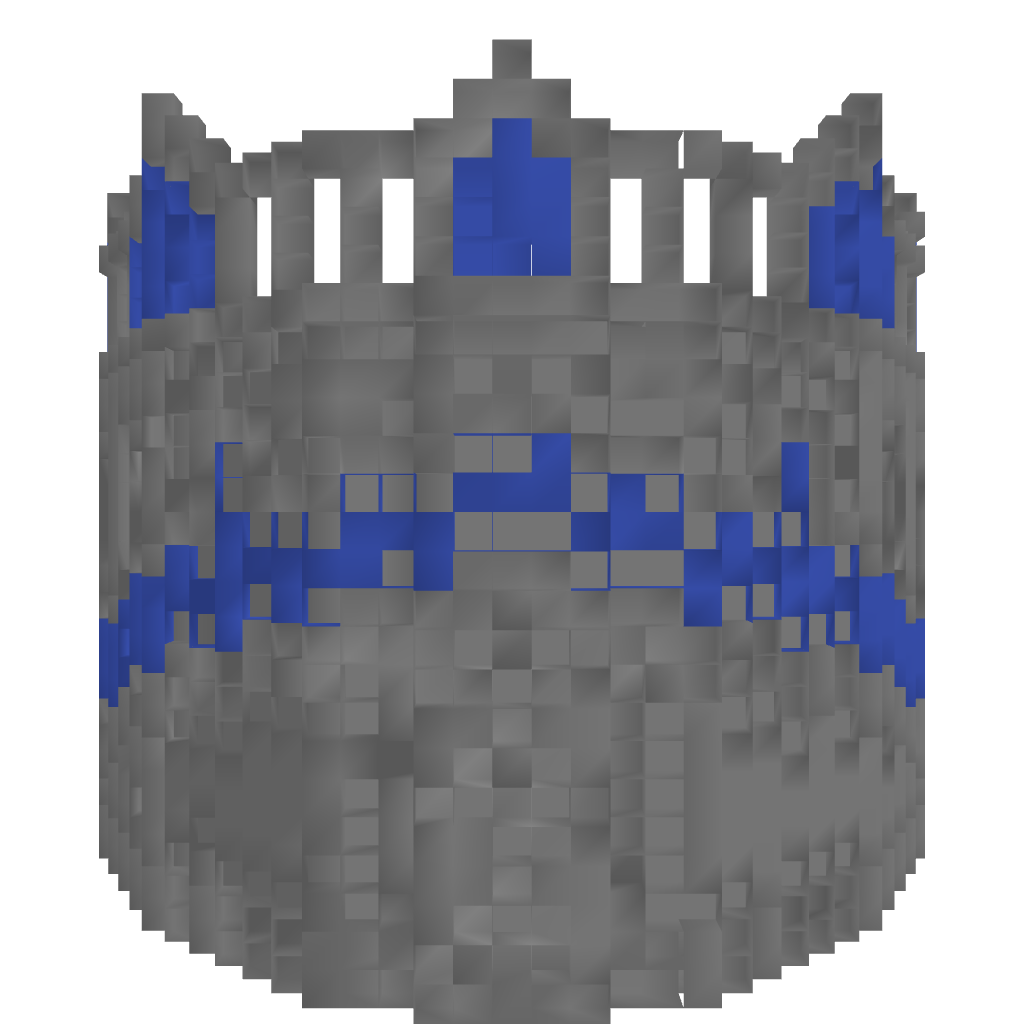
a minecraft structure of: Paul's Structure high quality